Question: In my grid layout, each item has a square image. I'd like each square image to show the image that I upload. Right now, it's showing only a partial image (see below).

All images that I upload are square-shaped btw. Struggling here, help would be much appreciated.
'''
.grid {
display: grid;
grid-template-columns: repeat(auto-fit, minmax(200px, 1fr));
grid-row-gap: 80px;
grid-column-gap: 50px;
justify-content: start;
}
.grid .photo {
width: 100%;
background-size: contain;
background-position: center;
}
.grid .photo:after {
content: "";
display: block;
padding-bottom: 100%;
}
<div class="grid">
<article>
<a href="#">
<div class="photo" style="background-image: url(img/example1.jpg);"></div>
<div class="text">
<h3>Title</h3>
<p>This is a dummy text to show an example</p>
</div>
</a>
</article>
<article>
<a href="#">
<div class="photo" style="background-image: url(img/example2.jpg);"></div>
<div class="text">
<h3>Title</h3>
<p>This is a dummy text to show an example</p>
</div>
</a>
</article>
<article>
<a href="#">
<div class="photo" style="background-image: url(img/example3.jpg);"></div>
<div class="text">
<h3>Title</h3>
<p>This is a dummy text to show an example</p>
</div>
</a>
</article>
'''
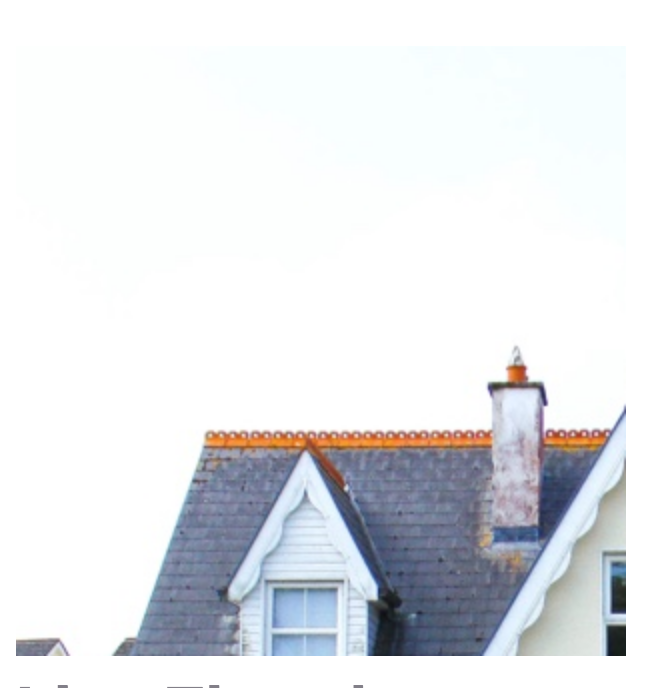
Answer: Setting 'background-size' on the '.photo' class to either 'cover' or 'contain' could work. Likewise, the 'object-fit' property might work...try a few of the values.
Personally though, I never really set the background image of an element, unless it is to be a full page background. I prefer to create an image within a div, then you can set the 'width/height/min-width/min-height/max-height/max-width' properties accordingly